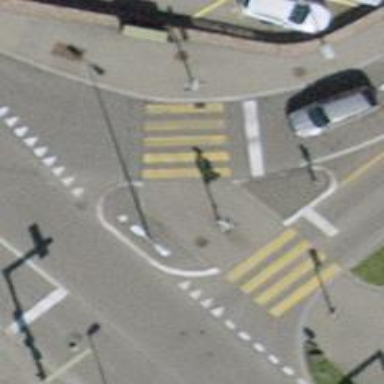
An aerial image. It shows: Road crossing with traffic signals.